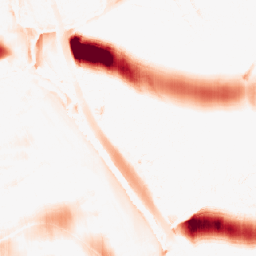
Category: morphological
Decomposition family: morphological_ellipse
Decomposition parameters: operation: opening
width: 50
height: 10
Upsampling method: area
Upsampling parameters: scale: 4
Upsampling scale: 4